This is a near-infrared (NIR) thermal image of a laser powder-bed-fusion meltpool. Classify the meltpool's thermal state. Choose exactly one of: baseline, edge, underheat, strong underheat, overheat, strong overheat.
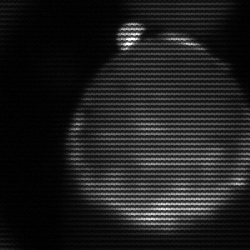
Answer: edge